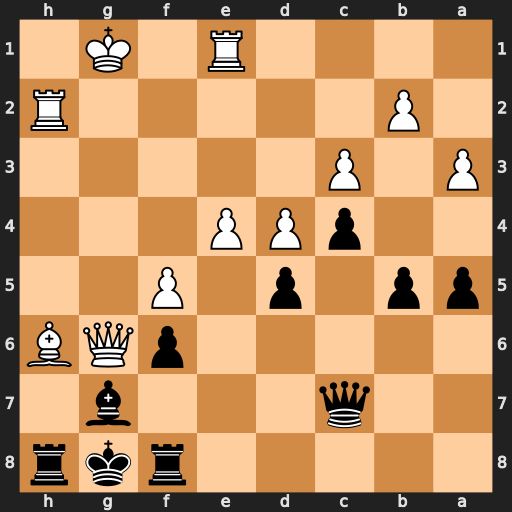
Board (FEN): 5rkr/2q3b1/5pQB/pp1p1P2/2pPP3/P1P5/1P5R/4R1K1
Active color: b
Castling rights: -
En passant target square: -
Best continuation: Qxh2+ Kxh2 Rxh6+ Qxh6 Bxh6